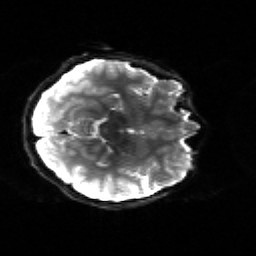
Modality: sbref
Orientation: axial
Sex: male
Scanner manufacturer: siemens
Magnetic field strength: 3 T
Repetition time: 5 s
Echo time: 0.071 s